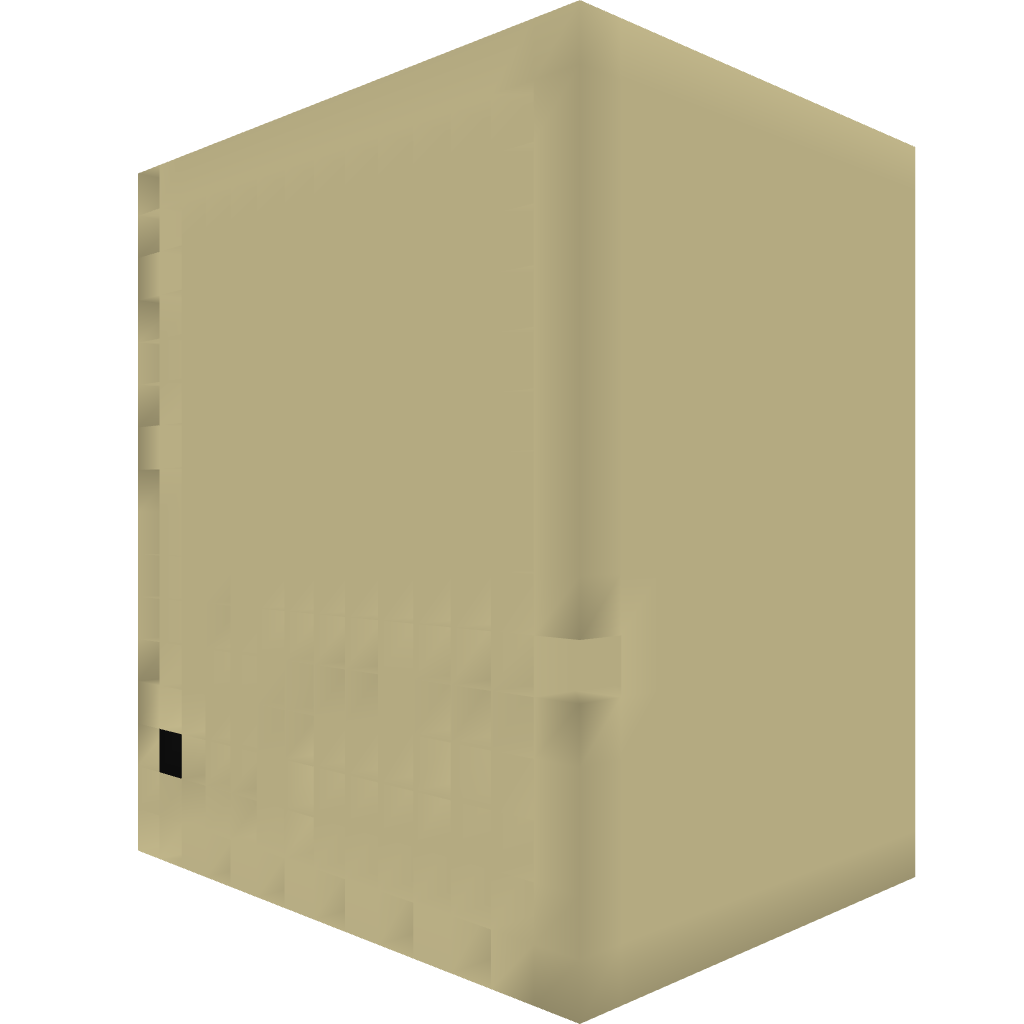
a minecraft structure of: Redstone Dice